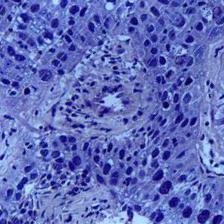
Diagnosis: OSCC